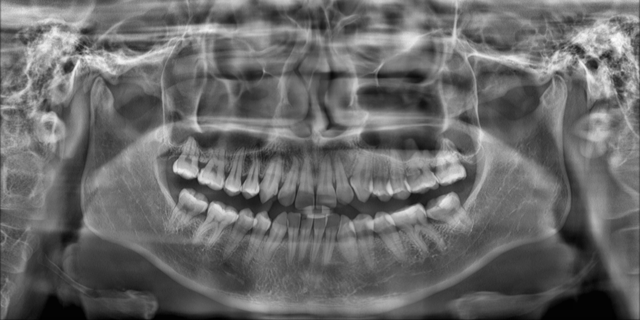
adult